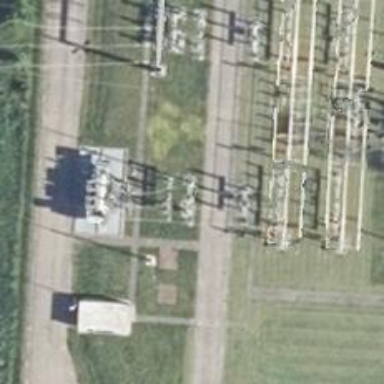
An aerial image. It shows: Outdoor switch with 3 cables.